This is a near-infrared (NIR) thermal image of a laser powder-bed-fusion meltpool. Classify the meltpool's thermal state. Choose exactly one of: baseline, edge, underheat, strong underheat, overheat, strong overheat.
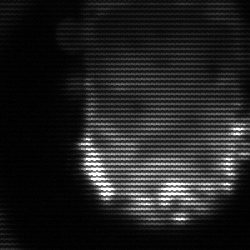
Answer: baseline